Question: I've been trying to launch my current project, but have started getting very strange 'errors' when the page won't load. I've recently tried to add Combres to my project, but it was happening on other errors (standard exceptions, SQL exceptions, whatever...) and I've no idea what it is. If anyone has seen this before, it would be great to get some clarity.
I'm using Visual Studio 2012 with IIS Express running the project in Google Chrome (though it happens in Firefox too).
I've included the internal server error that's reported. Could it have something to do with the compression?
Thanks!

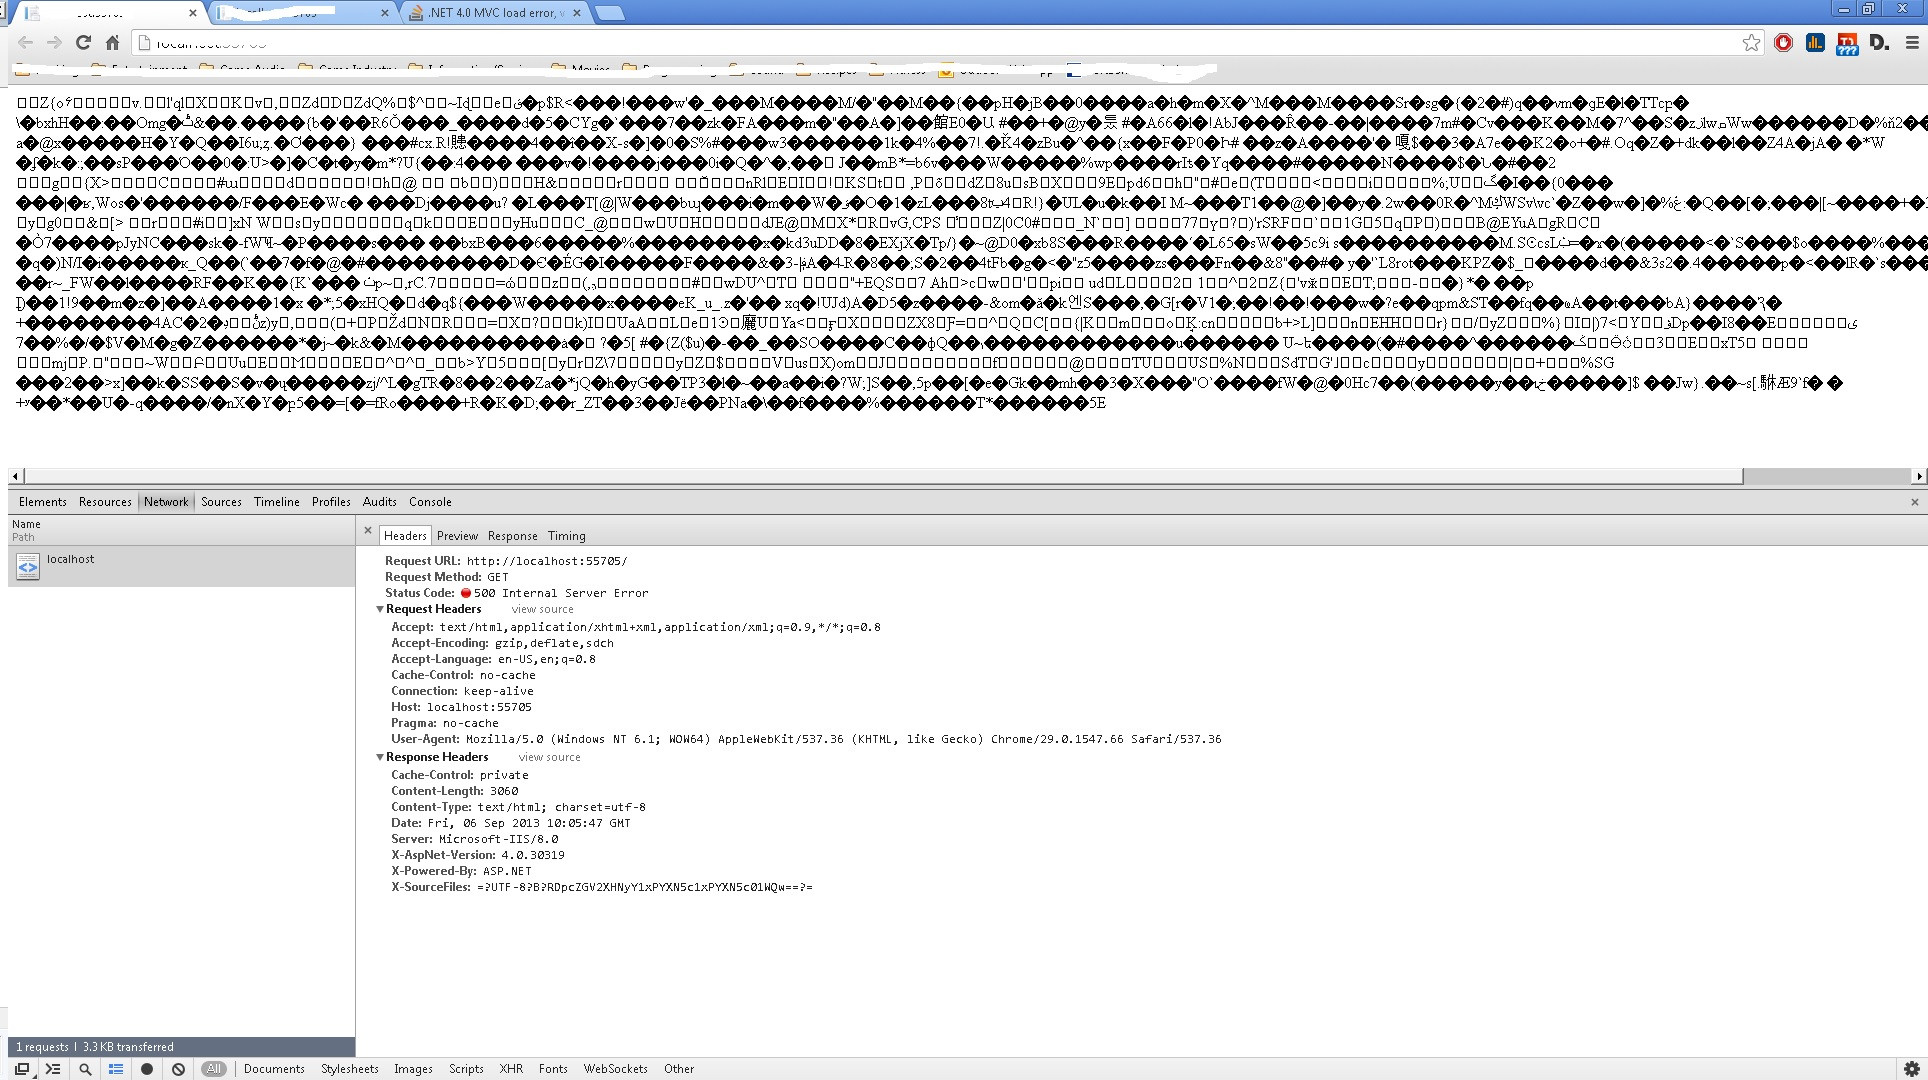
Answer: I figured it out. I was also using a custom compression attribute I had forgotten about (thanks, @Steve) which I presume was clashing with the Ombres settings, or at the very least, not decompressing properly. I removed those attributes anyway and the normal error pages turned up, which coincidentally related to Combres.